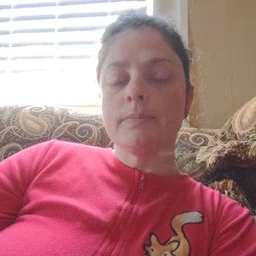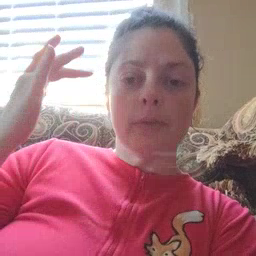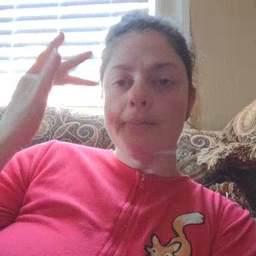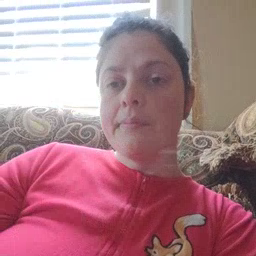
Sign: why